Question: I am playing with RailsAdmin on Rails 4. And I have very simple case (two models, Event belongs to Idea).
'''
class Idea < ActiveRecord::Base
end
class Event < ActiveRecord::Base
belongs_to :idea
end
'''
'''
create_table "events", force: true do |t|
t.string "location"
t.integer "idea_id"
t.datetime "created_at"
t.datetime "updated_at"
end
add_index "events", ["idea_id"], name: "index_events_on_idea_id"
create_table "ideas", force: true do |t|
t.string "title"
t.text "descrption"
t.datetime "created_at"
t.datetime "updated_at"
end
'''
And I am seeing this. And I can't figure out why does it show both drop down to choose idea and additional numeric editbox?
.
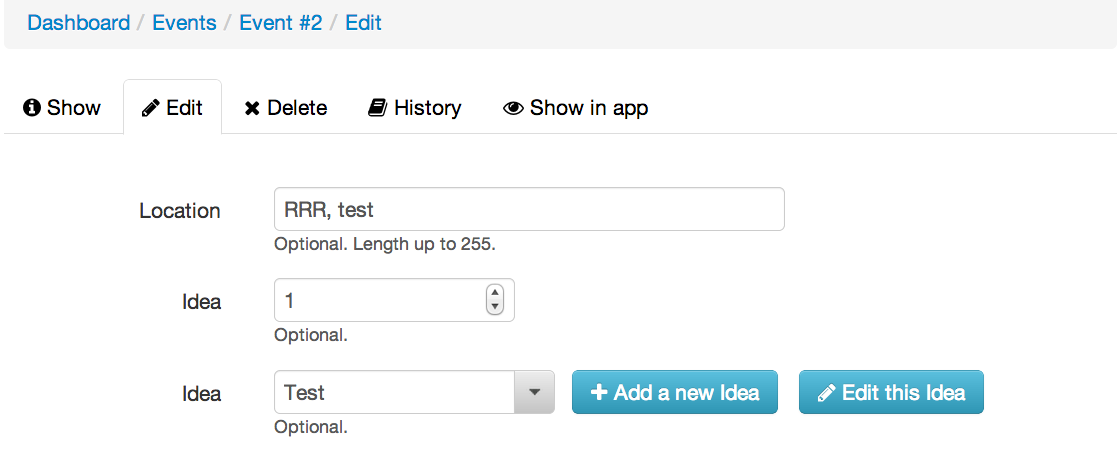
Answer: 'RailsAdmin' heavily relies on your relationships to dynamically generate the forms. Aside from that, you would have encountered other issues down the line if you didn't map your relationships from both models.
'''
class Idea < ActiveRecord::Base
# missing
has_many :events
end
class Event < ActiveRecord::Base
belongs_to :idea
end
'''